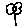
Label: flower